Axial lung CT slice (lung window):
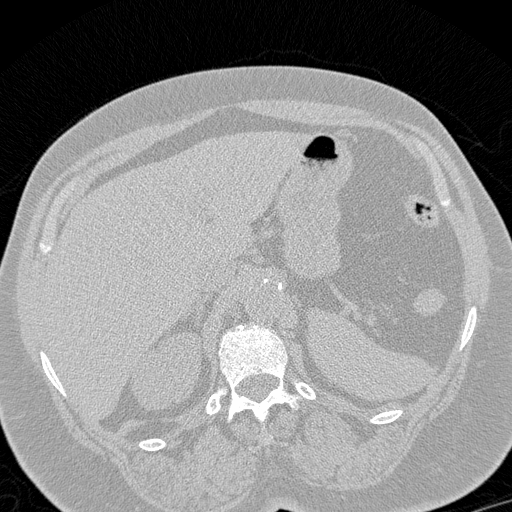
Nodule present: no